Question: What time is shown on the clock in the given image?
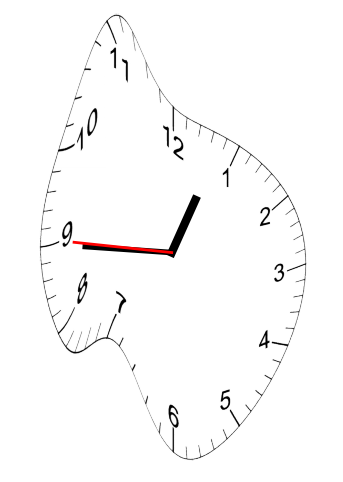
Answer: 12:44:45